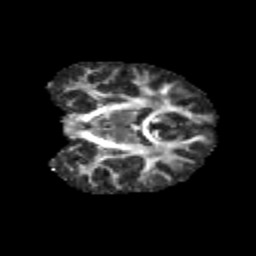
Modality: FA
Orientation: coronal
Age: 13
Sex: female
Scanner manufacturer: siemens
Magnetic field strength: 3 T
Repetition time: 3.8 s
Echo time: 0.07 s